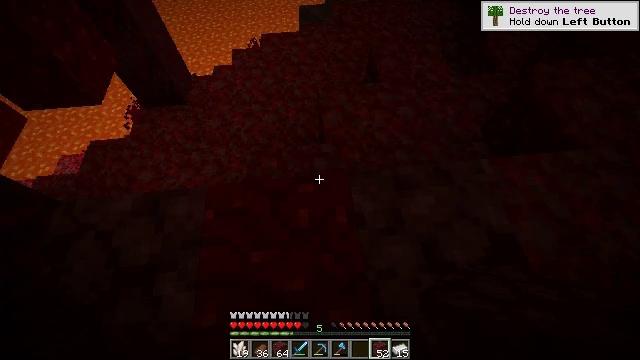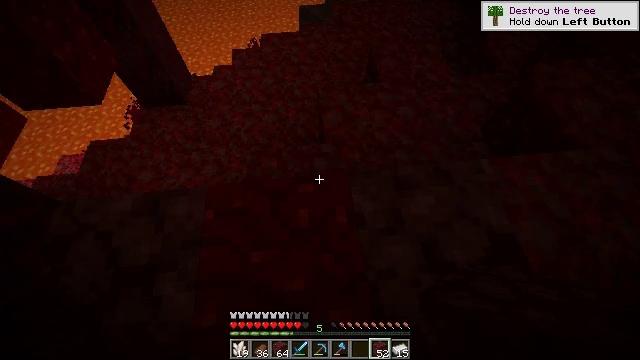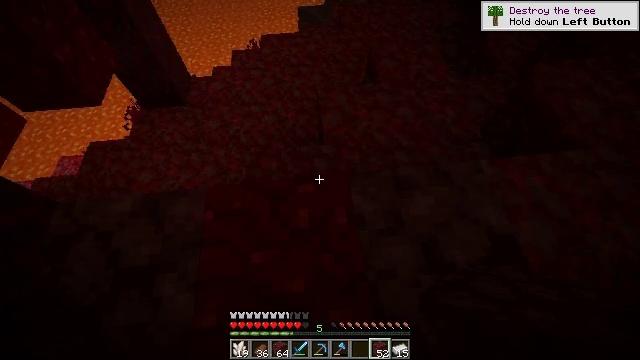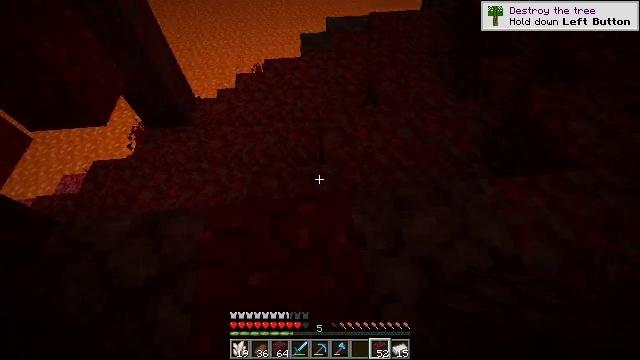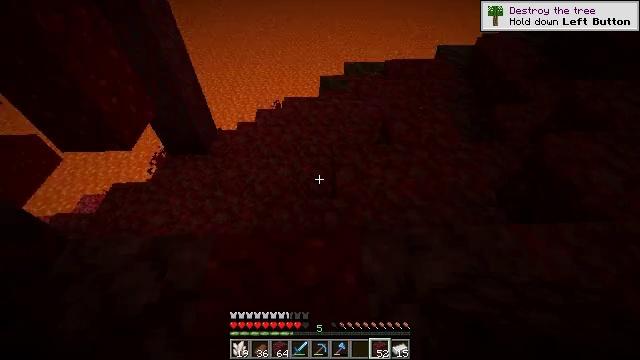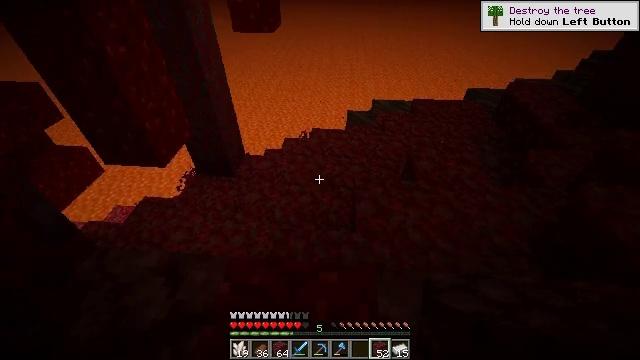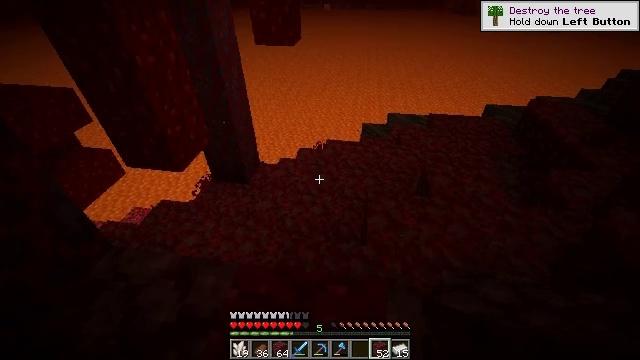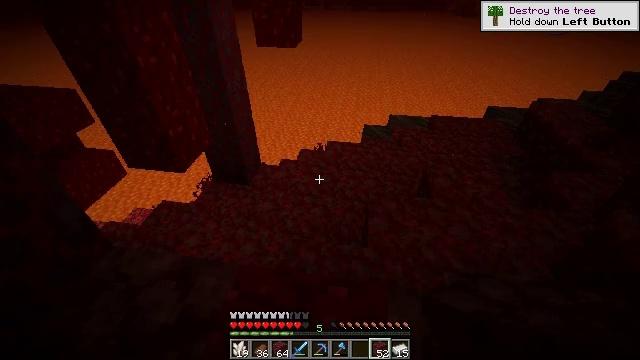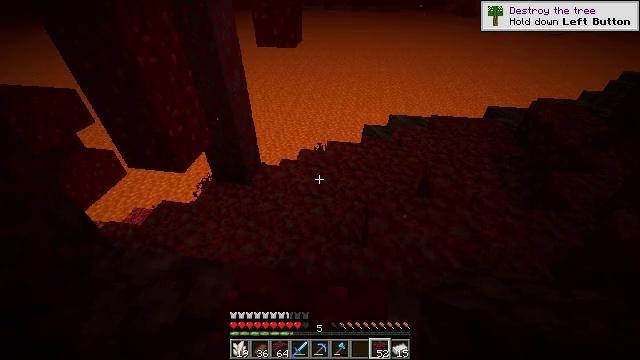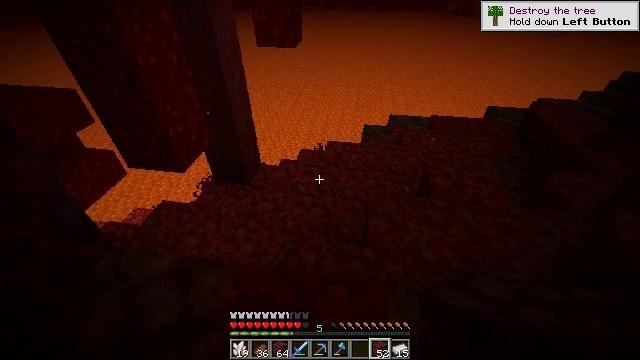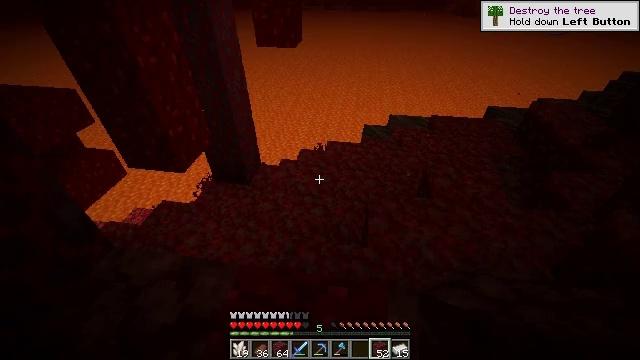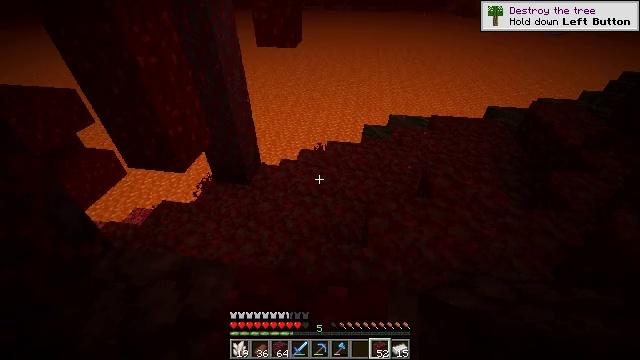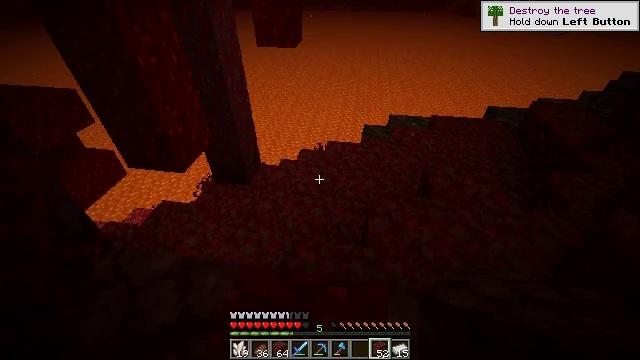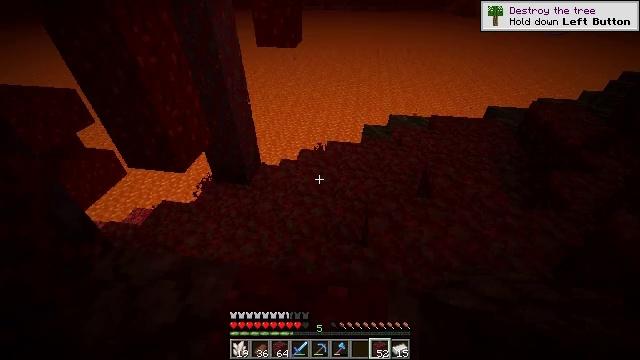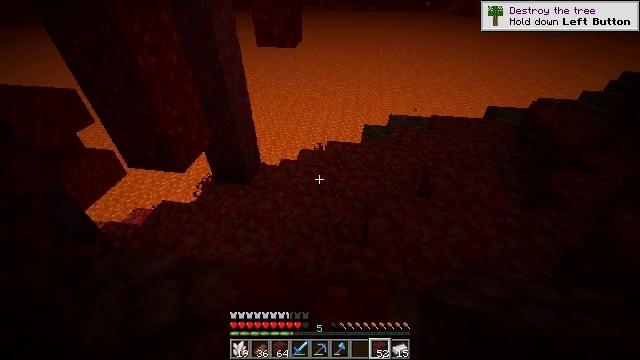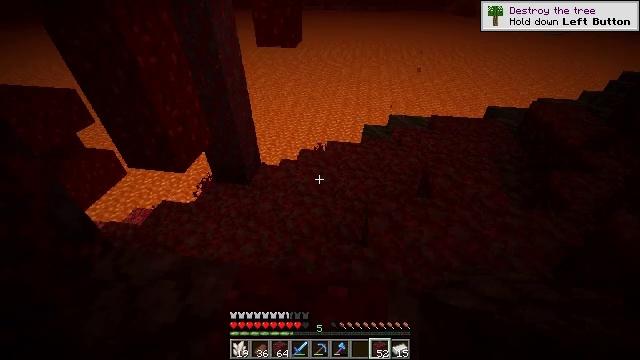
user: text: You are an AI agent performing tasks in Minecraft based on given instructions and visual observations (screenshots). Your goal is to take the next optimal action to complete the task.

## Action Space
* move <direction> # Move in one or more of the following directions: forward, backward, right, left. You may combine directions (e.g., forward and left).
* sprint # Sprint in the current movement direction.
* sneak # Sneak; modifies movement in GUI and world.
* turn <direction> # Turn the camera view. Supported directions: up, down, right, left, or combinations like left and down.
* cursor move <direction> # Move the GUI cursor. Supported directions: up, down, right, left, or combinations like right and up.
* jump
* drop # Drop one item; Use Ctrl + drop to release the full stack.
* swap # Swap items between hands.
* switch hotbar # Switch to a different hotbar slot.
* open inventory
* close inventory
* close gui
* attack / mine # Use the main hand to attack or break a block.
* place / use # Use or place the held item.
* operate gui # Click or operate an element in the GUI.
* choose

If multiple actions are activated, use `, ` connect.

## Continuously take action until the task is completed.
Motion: motion action
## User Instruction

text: Gather the nether wart block from a crimson forest.
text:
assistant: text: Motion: no_op
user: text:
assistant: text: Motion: no_op
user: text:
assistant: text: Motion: turn up
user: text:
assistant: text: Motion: turn left and up
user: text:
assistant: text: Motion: turn left and up
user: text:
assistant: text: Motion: turn left and up
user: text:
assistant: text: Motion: no_op
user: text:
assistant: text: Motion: no_op
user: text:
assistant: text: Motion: no_op
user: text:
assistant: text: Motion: no_op
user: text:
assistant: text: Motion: no_op
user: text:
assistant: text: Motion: no_op
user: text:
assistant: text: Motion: no_op
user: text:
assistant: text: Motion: no_op
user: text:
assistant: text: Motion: no_op
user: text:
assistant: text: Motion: no_op
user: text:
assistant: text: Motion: no_op
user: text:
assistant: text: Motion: no_op
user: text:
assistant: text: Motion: no_op
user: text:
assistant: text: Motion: no_op
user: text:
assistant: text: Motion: turn right
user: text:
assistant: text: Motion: no_op
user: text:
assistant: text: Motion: no_op
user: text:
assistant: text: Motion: no_op
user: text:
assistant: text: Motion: no_op
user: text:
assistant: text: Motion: no_op
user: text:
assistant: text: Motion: no_op
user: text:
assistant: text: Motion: no_op
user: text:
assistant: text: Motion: turn left
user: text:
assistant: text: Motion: turn right